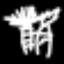
Label: palm tree